Question: i want to when accordion element is visible span and img element display and when it invisible their not displayed. in fact user click on one of element to display it img and span add it and when user slide toggle span and img hide.

'''
$("#accordion > li > div").click(function(){
if(false == $(this).next().is(':visible')) {
$('#accordion ul').slideUp(300);
}
$(this).next().slideToggle(300);
});
$('#accordion ul:eq(0)').show();
'''
'''
#accordion {
list-style: none;
padding: 0 0 0 0;
width: 170px;
}
#accordion div {
display: block;
background-color: #FF9927;
font-weight: bold;
margin: 1px;
cursor: pointer;
padding: 5 5 5 7px;
}
#accordion ul {
list-style: none;
padding: 0 0 0 0;
}
#accordion ul{
display: none;
}
#accordion ul li {
font-weight: normal;
cursor: auto;
padding: 0 0 0 7px;
}
#accordion a {
text-decoration: none;
}
'''
'''
<script src="https://ajax.googleapis.com/ajax/libs/jquery/2.1.1/jquery.min.js"></script>
<ul id="accordion">
<li>
<div>Sports <img src='' width='25' height='25'> <br><span>#20</span></div>
<ul>
<li><a href="#">Golf</a></li>
</ul>
</li>
<li><div>Technology<img src='' width='25' height='25'> <br><span>#20</span></div>
<ul>
<li><a href="#">iPhone</a></li>
</ul>
</li>
</ul>
'''
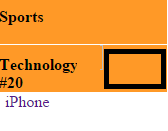
Answer: What i could interpret was you are looking for something like this
<URL>
'''
#accordion {
list-style: none;
padding: 0 0 0 0;
width: 170px;
}
#accordion div {
display: block;
background-color: #FF9927;
font-weight: bold;
margin: 1px;
cursor: pointer;
padding: 5 5 5 7px;
}
#accordion ul {
list-style: none;
padding: 0 0 0 0;
}
#accordion ul{
display: none;
}
#accordion ul li {
font-weight: normal;
cursor: auto;
padding: 0 0 0 7px;
}
#accordion a {
text-decoration: none;
}
#accordion > li > div>img{
display:none;
}
$("#accordion > li > div").click(function(){
if(false == $(this).next().is(':visible')) {
$(this).children('img').show();
$('#accordion ul').slideUp(300);
}
else
{
$(this).children('img').hide();
}
$(this).next().slideToggle(300);
});
$('#accordion ul:eq(0)').show();
$('#accordion > li:first-child > div>img').show();
<ul id="accordion">
<li>
<div>Sports <img src='' width='25' height='25'> <br><span>#20</span></div>
<ul>
<li><a href="#">Golf</a></li>
</ul>
</li>
<li><div>Technology<img src='' width='25' height='25'> <br><span>#20</span></div>
<ul>
<li><a href="#">iPhone</a></li>
</ul>
</li>
</ul>
'''